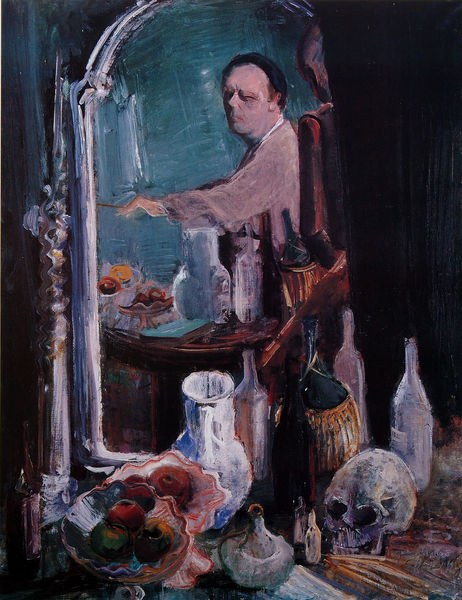
Titel: Selbstbildnis im Spiegel
Künstler: Franz S. Gebhardt-Westerbuchberg
Institution: Privatbesitz
Schlagwörter: blau, mann, weiß, grün, braun, glas, schwarz, tisch, obst, rot, expressionismus, flaschen, rahmen, schale, schädel, portrait, spiegel, vorhang, spiegelung, früchte, krug, stilleben, stillleben, äpfel, atelier, maler, selbstporträt, vanitas, buch, künstler, wine, selbstbildnis, malen, puppe, flakon, selbstportrait, totenkopf, obstschale, gliederpuppe, korbflasche